Question: Test name?
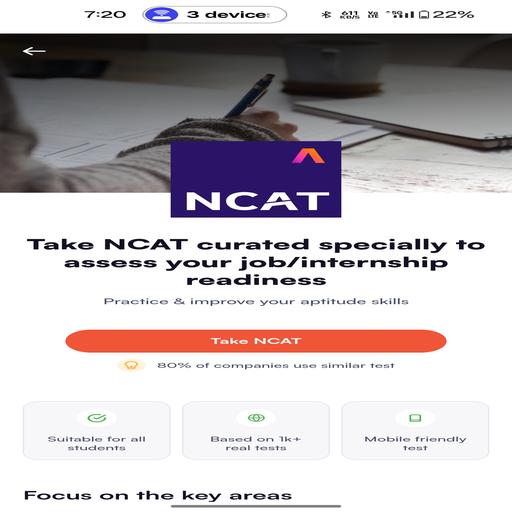
Answer: NCAT test